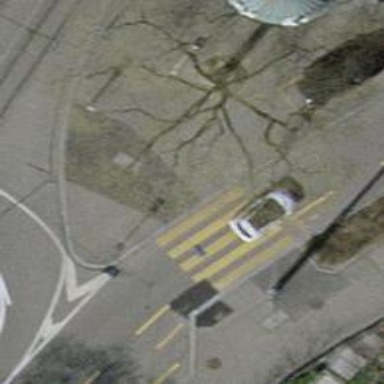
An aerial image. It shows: Kerb serving as barrier.